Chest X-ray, AP view. Patient: 59 years old, sex M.
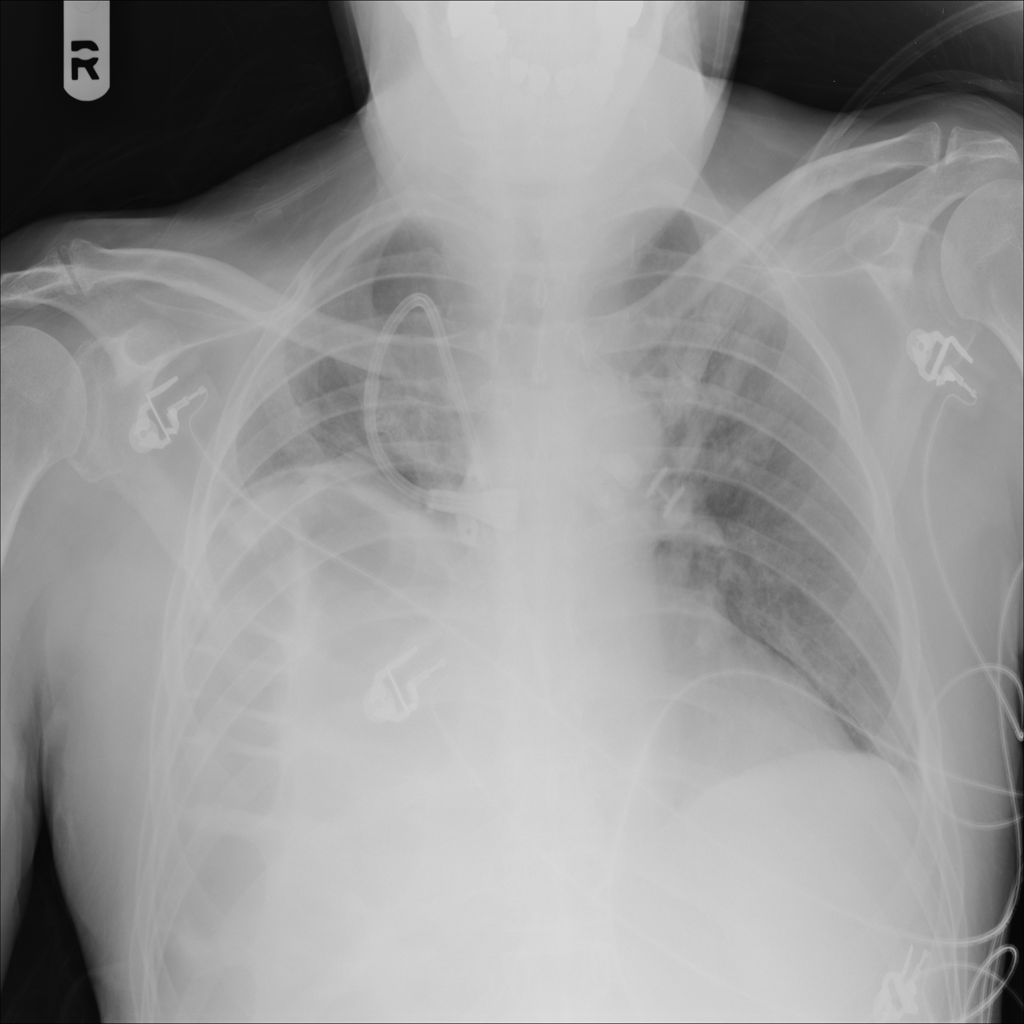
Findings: No Finding